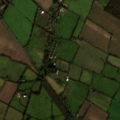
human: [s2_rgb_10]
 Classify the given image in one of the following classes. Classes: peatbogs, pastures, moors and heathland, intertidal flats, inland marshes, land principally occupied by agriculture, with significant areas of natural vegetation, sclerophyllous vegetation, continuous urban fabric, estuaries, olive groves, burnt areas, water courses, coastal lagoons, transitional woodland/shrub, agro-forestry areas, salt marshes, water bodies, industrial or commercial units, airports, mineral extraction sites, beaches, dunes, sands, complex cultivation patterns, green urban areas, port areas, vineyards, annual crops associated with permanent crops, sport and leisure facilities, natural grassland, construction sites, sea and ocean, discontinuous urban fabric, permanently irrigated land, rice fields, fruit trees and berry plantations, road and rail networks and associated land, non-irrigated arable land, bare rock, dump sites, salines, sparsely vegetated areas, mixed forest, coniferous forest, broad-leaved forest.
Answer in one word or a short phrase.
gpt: non-irrigated arable land, pastures, complex cultivation patterns